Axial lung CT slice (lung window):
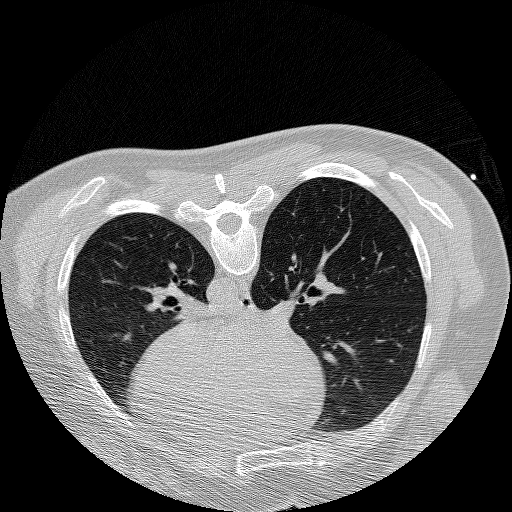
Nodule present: no